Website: macys
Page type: cart
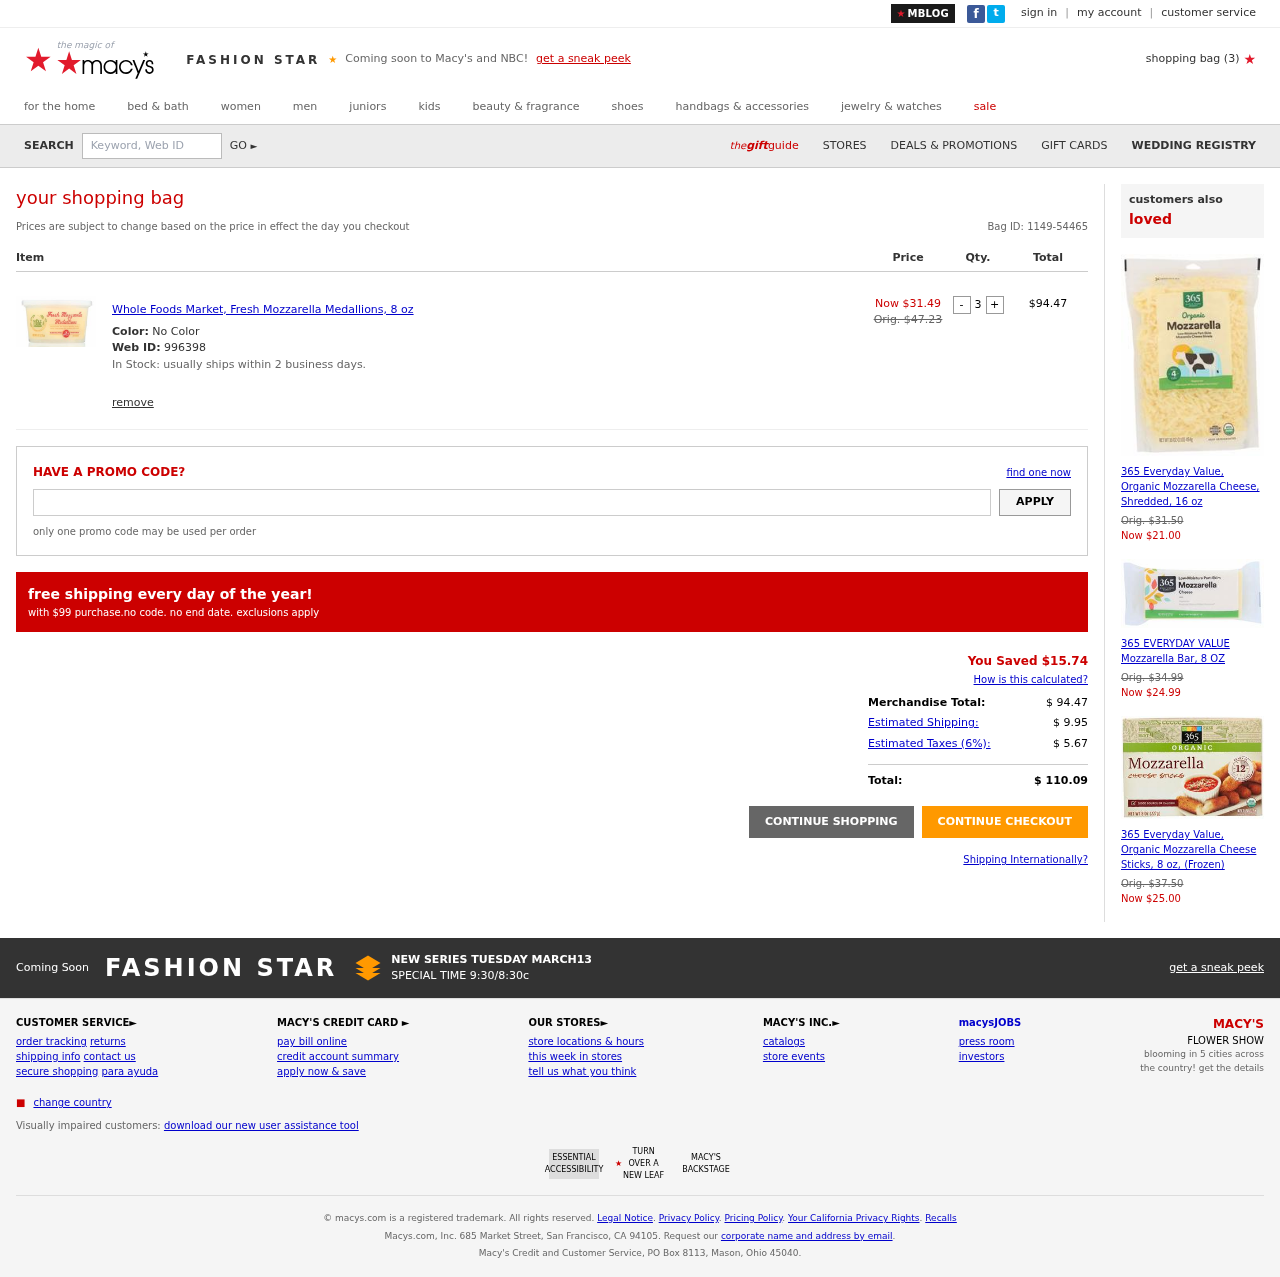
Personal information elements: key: PII_PROMO_CODE
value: FALL16
Product elements: key: PRODUCT1_NAME
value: Whole Foods Market, Fresh Mozzarella Medallions, 8 oz
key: PRODUCT1_PRICE
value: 31.49
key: PRODUCT1_QUANTITY
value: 3
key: PRODUCT2_NAME
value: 365 Everyday Value, Organic Mozzarella Cheese, Shredded, 16 oz
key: PRODUCT2_PRICE
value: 21
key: PRODUCT3_NAME
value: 365 EVERYDAY VALUE Mozzarella Bar, 8 OZ
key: PRODUCT3_PRICE
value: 24.99
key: PRODUCT4_NAME
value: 365 Everyday Value, Organic Mozzarella Cheese Sticks, 8 oz, (Frozen)
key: PRODUCT4_PRICE
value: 25
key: PRODUCT1_SKU
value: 996398
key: PRODUCT1_ORIGINAL_PRICE
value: Orig. $47.23
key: PRODUCT1_TOTAL
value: $94.47
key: PRODUCT2_ORIGINAL_PRICE
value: Orig. $31.50
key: PRODUCT3_ORIGINAL_PRICE
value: Orig. $34.99
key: PRODUCT4_ORIGINAL_PRICE
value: Orig. $37.50
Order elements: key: ORDER_NUM_ITEMS
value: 3
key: ORDER_ID
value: Bag ID: 1149-54465
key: ORDER_SAVINGS
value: $15.74
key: ORDER_SUBTOTAL
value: $ 94.47
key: ORDER_SHIPPING_COST
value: $ 9.95
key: ORDER_TAX
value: $ 5.67
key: ORDER_TOTAL
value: $ 110.09